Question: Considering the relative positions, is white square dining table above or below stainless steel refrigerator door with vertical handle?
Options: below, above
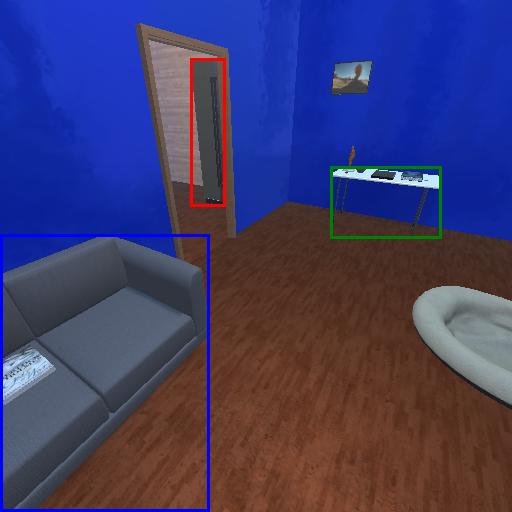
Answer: below